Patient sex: M
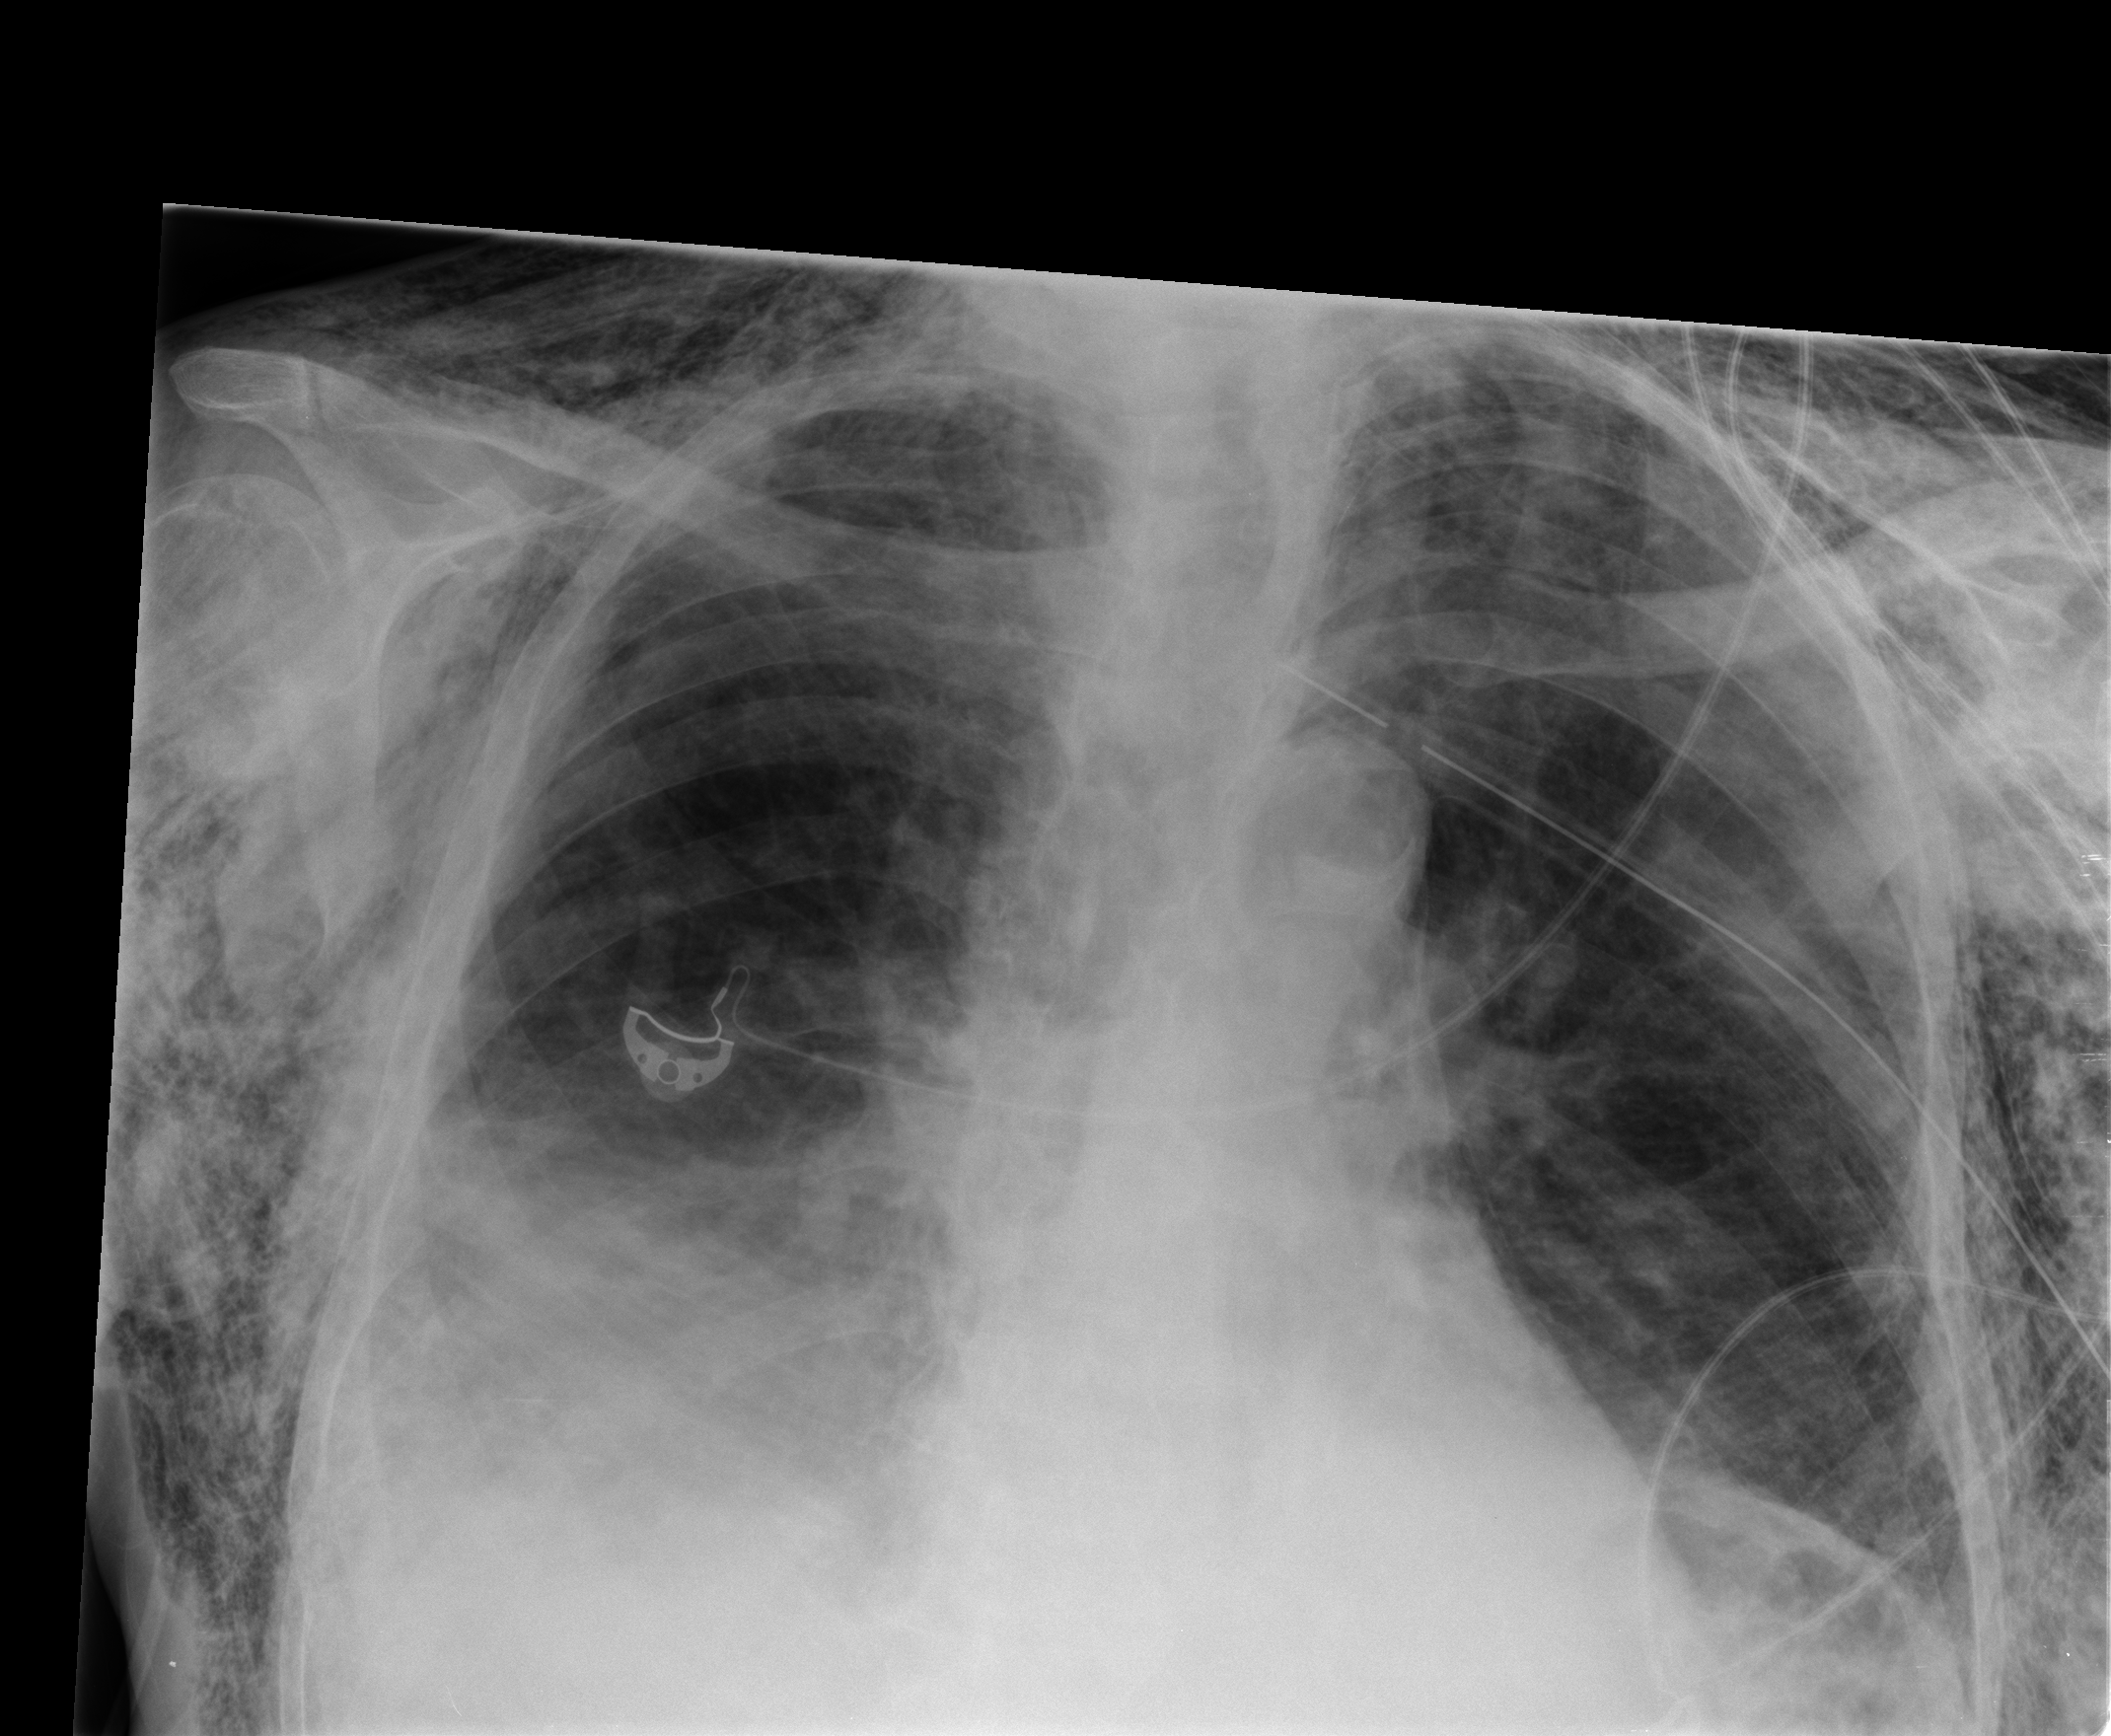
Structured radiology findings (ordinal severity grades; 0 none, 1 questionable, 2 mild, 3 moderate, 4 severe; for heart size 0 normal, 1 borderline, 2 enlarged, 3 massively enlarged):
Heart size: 0
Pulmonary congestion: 0
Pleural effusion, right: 3
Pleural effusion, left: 0
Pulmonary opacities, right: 0
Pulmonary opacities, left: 0
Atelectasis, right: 2
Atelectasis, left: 1